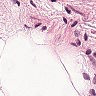
Metastatic tissue present: no